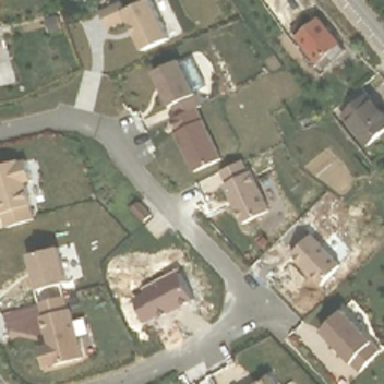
Many buildings are near several roads .